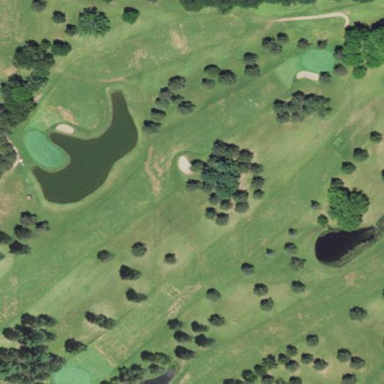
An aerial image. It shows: Area with grass used as rough in golf course.